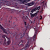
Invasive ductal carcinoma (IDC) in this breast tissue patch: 1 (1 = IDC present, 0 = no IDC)